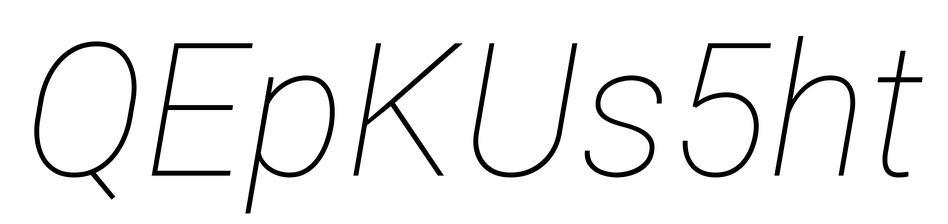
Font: Roboto-Italic_Thin_Italic